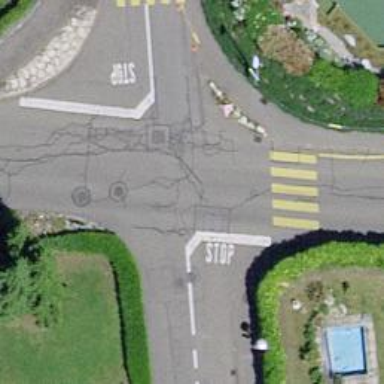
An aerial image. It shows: Road with stop sign.